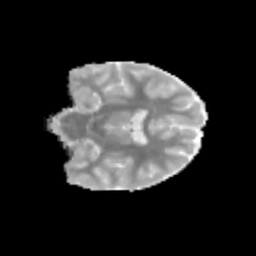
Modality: MD
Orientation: coronal
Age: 11
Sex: male
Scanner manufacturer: siemens
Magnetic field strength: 3 T
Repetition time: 3.8 s
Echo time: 0.07 s